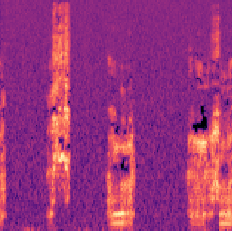
Sound class: Pig